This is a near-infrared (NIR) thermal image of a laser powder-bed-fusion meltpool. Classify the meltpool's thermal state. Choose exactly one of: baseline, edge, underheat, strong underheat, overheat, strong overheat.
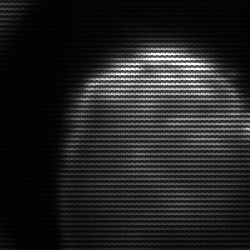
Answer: edge